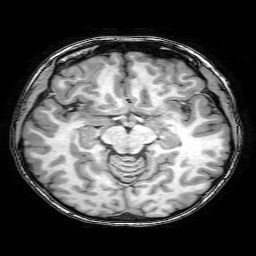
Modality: T1w
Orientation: coronal
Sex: female
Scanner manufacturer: philips
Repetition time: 0.008105 s
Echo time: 0.00371 s